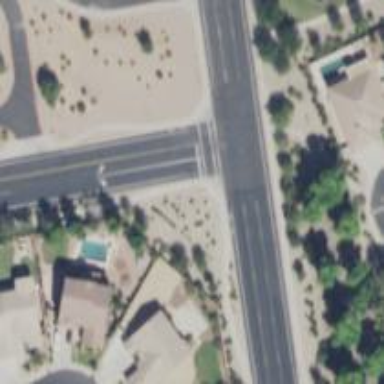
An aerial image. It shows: Marked crossing on the road.